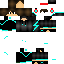
A male human skin with dark skin, wearing brown long hair dressed in a blue hoodie and black pants, featuring a closed mouth.